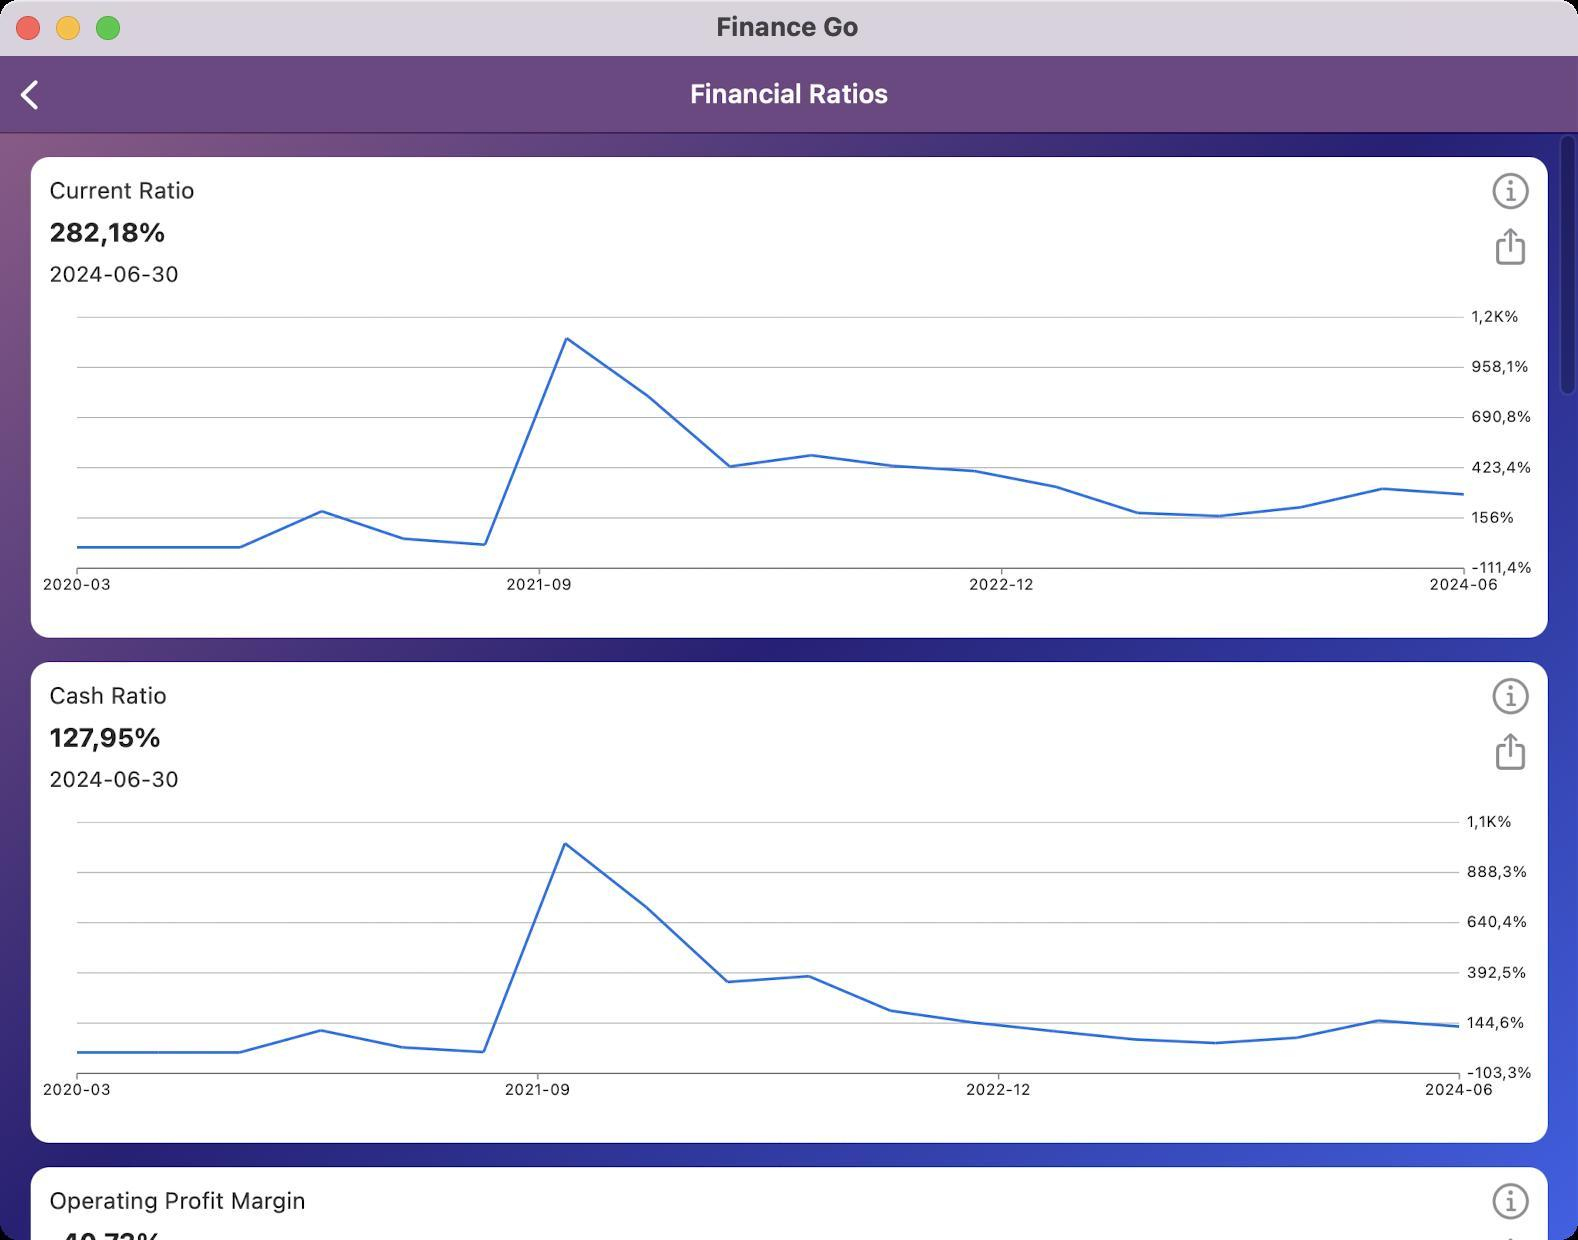
Accessibility tree:
{"name": "Finance_Go", "role": "AXWindow", "description": null, "role_description": "standard window", "value": null, "position": "352.00;95.00", "size": "789;620", "children": [{"name": null, "role": "AXGroup", "description": null, "role_description": "group", "value": null, "position": "0.00;0.00", "size": "789;620", "children": [{"name": null, "role": "AXGroup", "description": null, "role_description": "group", "value": null, "position": "0.00;0.00", "size": "789;621", "children": [{"name": null, "role": "AXGroup", "description": null, "role_description": "group", "value": null, "position": "0.00;0.00", "size": "789;621", "children": [{"name": null, "role": "AXGroup", "description": null, "role_description": "Nav bar", "value": null, "position": "0.00;27.72", "size": "789;38", "children": [{"name": null, "role": "AXButton", "description": "Financial Ratios", "role_description": "back button", "value": null, "position": "0.00;30.03", "size": "34;34", "children": []}, {"name": null, "role": "AXHeading", "description": "Financial Ratios", "role_description": "heading", "value": null, "position": "344.96;39.27", "size": "100;16", "children": []}]}, {"name": null, "role": "AXGroup", "description": null, "role_description": "group", "value": null, "position": "0.00;0.00", "size": "789;621", "children": [{"name": null, "role": "AXGroup", "description": null, "role_description": "group", "value": null, "position": "0.00;0.00", "size": "789;621", "children": [{"name": null, "role": "AXGroup", "description": null, "role_description": "table", "value": null, "position": "0.00;0.00", "size": "789;621", "children": [{"name": null, "role": "AXStaticText", "description": "Pull down to refresh", "role_description": "text", "value": null, "position": "0.00;24.64", "size": "789;21", "children": []}, {"name": null, "role": "AXStaticText", "description": "Last update: Today 14:26", "role_description": "text", "value": null, "position": "0.00;45.43", "size": "789;21", "children": []}, {"name": null, "role": "AXGroup", "description": null, "role_description": "group", "value": "", "position": "0.00;66.22", "size": "789;253", "children": [{"name": null, "role": "AXStaticText", "description": "Current Ratio, 282,18%, 2024-06-30", "role_description": "text", "value": "", "position": "0.00;66.22", "size": "789;253", "children": []}, {"name": null, "role": "AXHeading", "description": "Line Chart. 1 dataset. DataSet", "role_description": "heading", "value": null, "position": "15.40;143.22", "size": "755;169", "children": []}, {"name": null, "role": "AXButton", "description": "icon info", "role_description": "button", "value": null, "position": "746.13;86.24", "size": "18;18", "children": []}, {"name": null, "role": "AXButton", "description": "navItem share", "role_description": "button", "value": null, "position": "746.13;113.96", "size": "18;18", "children": []}]}, {"name": null, "role": "AXGroup", "description": null, "role_description": "group", "value": "", "position": "0.00;318.78", "size": "789;253", "children": [{"name": null, "role": "AXStaticText", "description": "Cash Ratio, 127,95%, 2024-06-30", "role_description": "text", "value": "", "position": "0.00;318.78", "size": "789;253", "children": []}, {"name": null, "role": "AXHeading", "description": "Line Chart. 1 dataset. DataSet", "role_description": "heading", "value": null, "position": "15.40;395.78", "size": "755;169", "children": []}, {"name": null, "role": "AXButton", "description": "icon info", "role_description": "button", "value": null, "position": "746.13;338.80", "size": "18;18", "children": []}, {"name": null, "role": "AXButton", "description": "navItem share", "role_description": "button", "value": null, "position": "746.13;366.52", "size": "18;18", "children": []}]}, {"name": null, "role": "AXGroup", "description": null, "role_description": "group", "value": "", "position": "0.00;571.34", "size": "789;253", "children": [{"name": null, "role": "AXStaticText", "description": "Operating Profit Margin, -40,73%, 2024-06-30", "role_description": "text", "value": "", "position": "0.00;571.34", "size": "789;253", "children": []}, {"name": null, "role": "AXHeading", "description": "Line Chart. 1 dataset. DataSet", "role_description": "heading", "value": null, "position": "15.40;648.34", "size": "755;169", "children": []}, {"name": null, "role": "AXButton", "description": "icon info", "role_description": "button", "value": null, "position": "746.13;591.36", "size": "18;18", "children": []}, {"name": null, "role": "AXButton", "description": "navItem share", "role_description": "button", "value": null, "position": "746.13;619.08", "size": "18;18", "children": []}]}]}]}]}]}]}]}, {"name": null, "role": "AXButton", "description": null, "role_description": "close button", "value": null, "position": "7.00;6.00", "size": "14;16", "children": []}, {"name": null, "role": "AXButton", "description": null, "role_description": "full screen button", "value": null, "position": "47.00;6.00", "size": "14;16", "children": [{"name": null, "role": "AXGroup", "description": null, "role_description": "group", "value": null, "position": "47.00;6.00", "size": "14;16", "children": [{"name": null, "role": "AXGroup", "description": null, "role_description": "group", "value": null, "position": "47.00;6.00", "size": "14;16", "children": []}]}]}, {"name": null, "role": "AXButton", "description": null, "role_description": "minimize button", "value": null, "position": "27.00;6.00", "size": "14;16", "children": []}, {"name": null, "role": "AXStaticText", "description": null, "role_description": "text", "value": "Finance Go", "position": "356.00;5.00", "size": "76;16", "children": []}]}